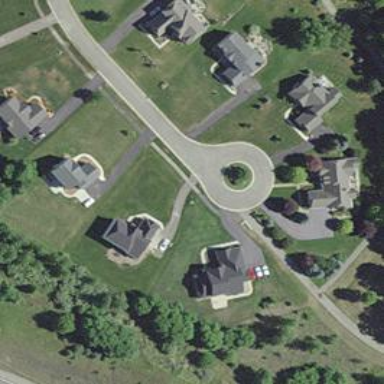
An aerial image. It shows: Turning loop on the road.